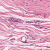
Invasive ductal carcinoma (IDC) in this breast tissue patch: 0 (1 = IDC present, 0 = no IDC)